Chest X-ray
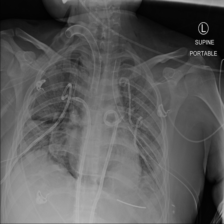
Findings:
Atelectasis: negative
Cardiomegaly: negative
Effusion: negative
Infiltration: negative
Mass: negative
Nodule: negative
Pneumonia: negative
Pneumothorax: positive
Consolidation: negative
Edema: negative
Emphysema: negative
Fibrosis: negative
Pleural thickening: negative
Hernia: negative